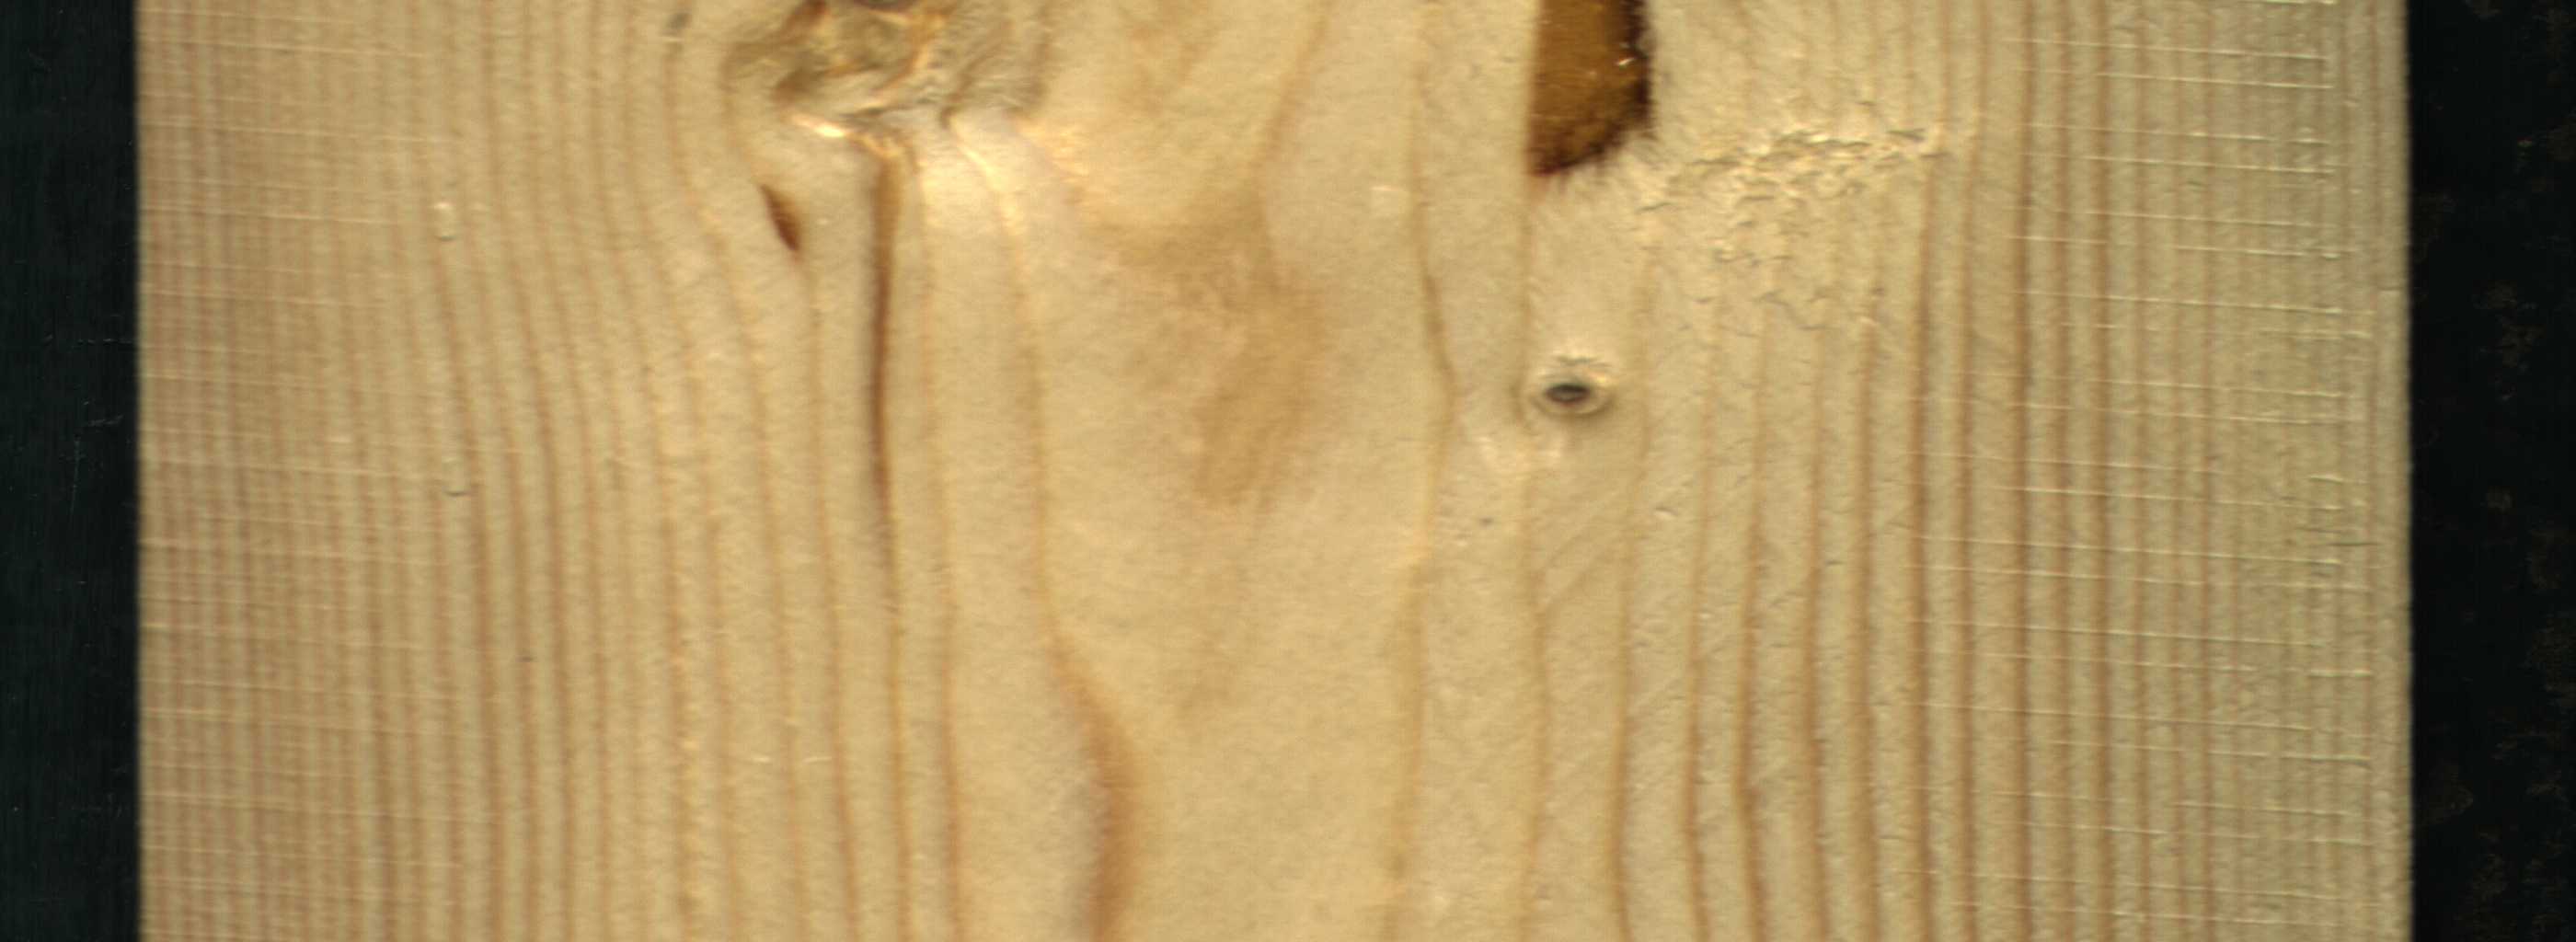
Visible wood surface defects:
resin
resin
resin
Live_Knot